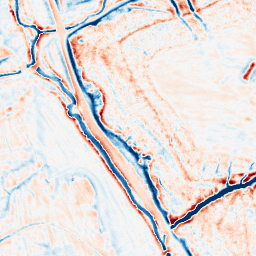
Category: edge_preserving
Decomposition family: bilateral
Decomposition parameters: d: 15
sigma_color: 75
sigma_space: 50
Upsampling method: bspline
Upsampling parameters: scale: 2
Upsampling scale: 2